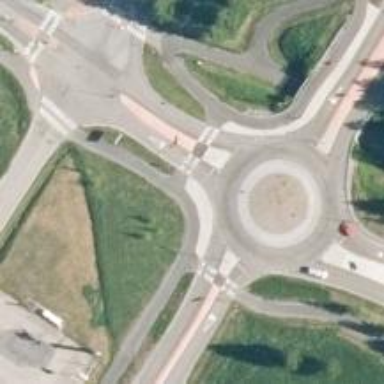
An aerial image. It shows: Uncontrolled crossing on the road.